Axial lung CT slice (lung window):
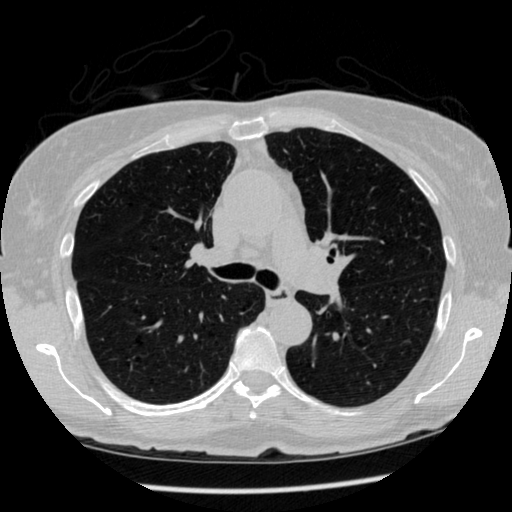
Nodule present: no